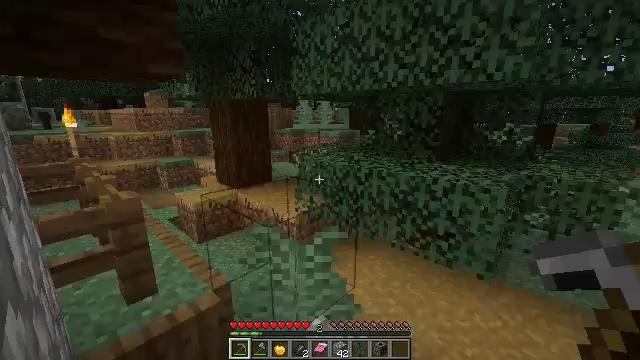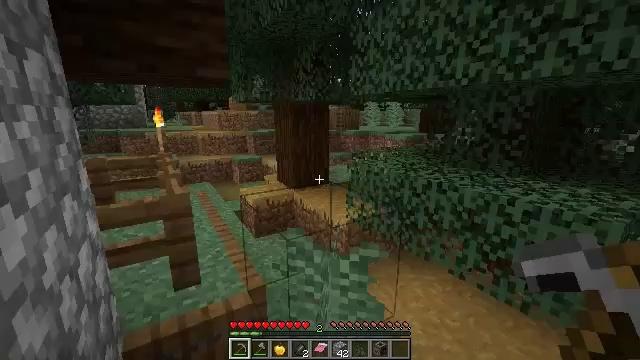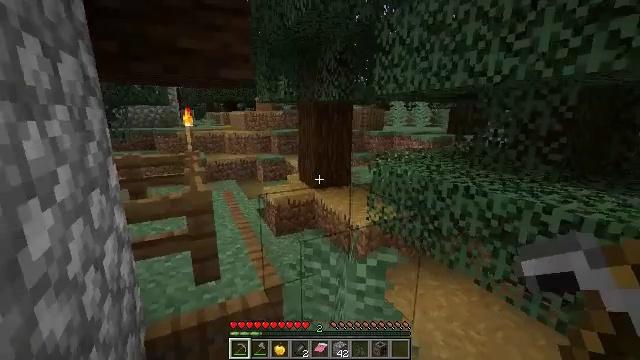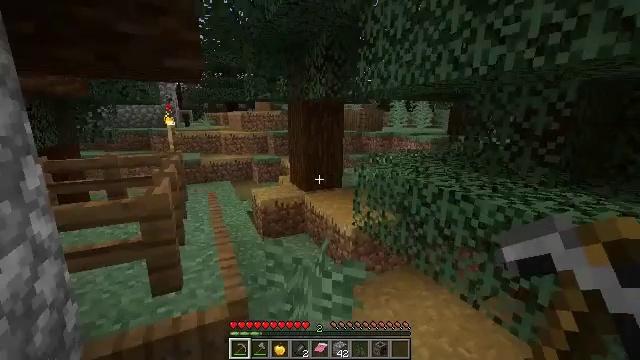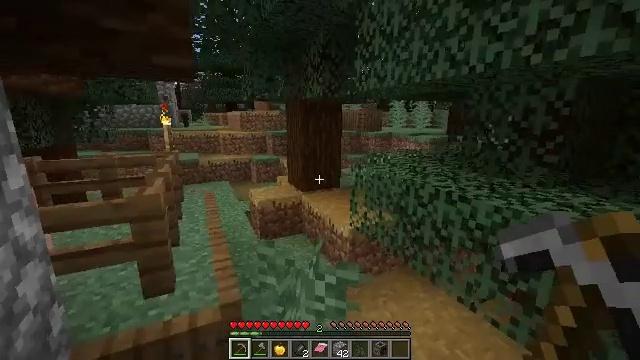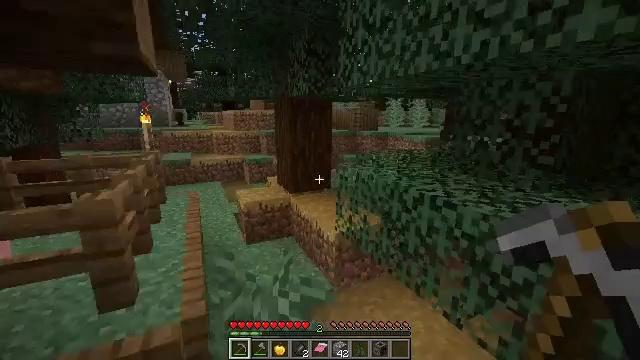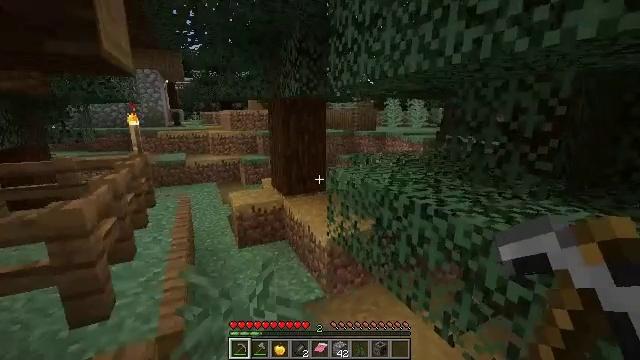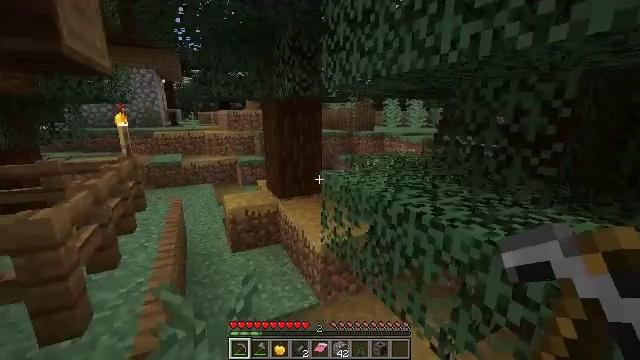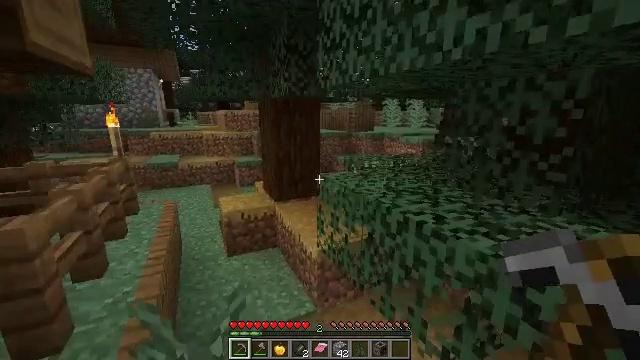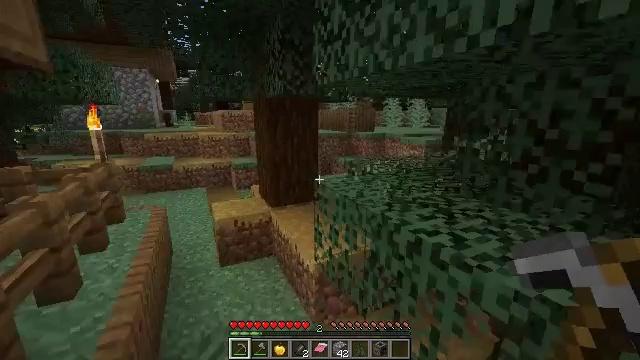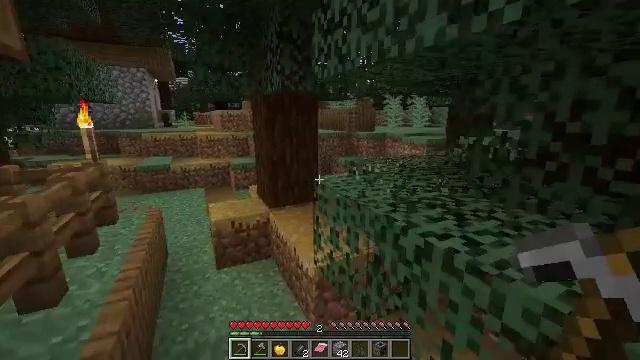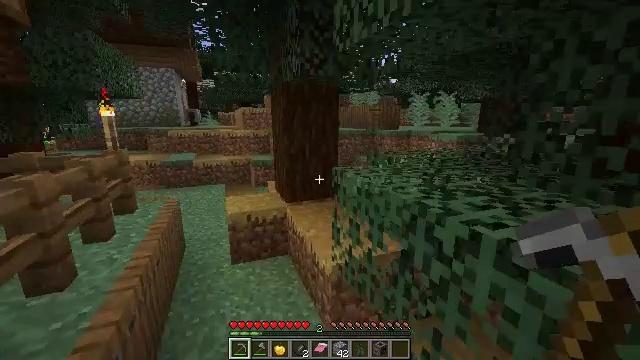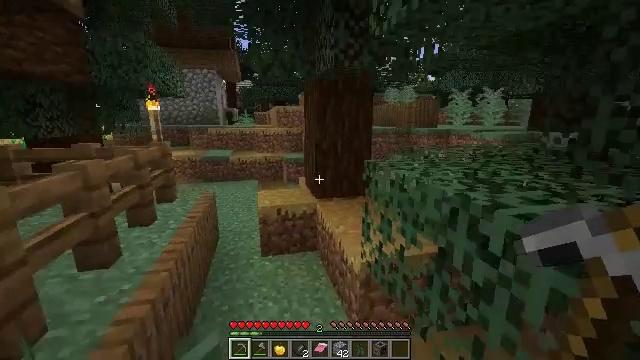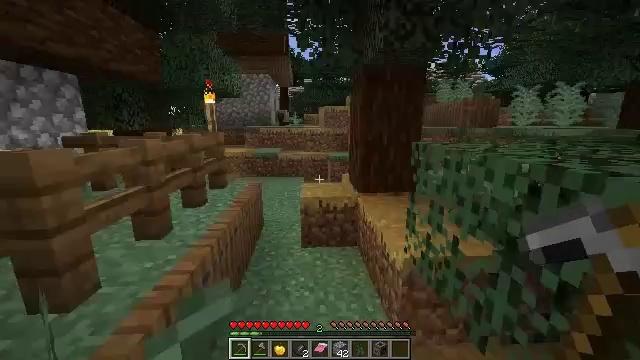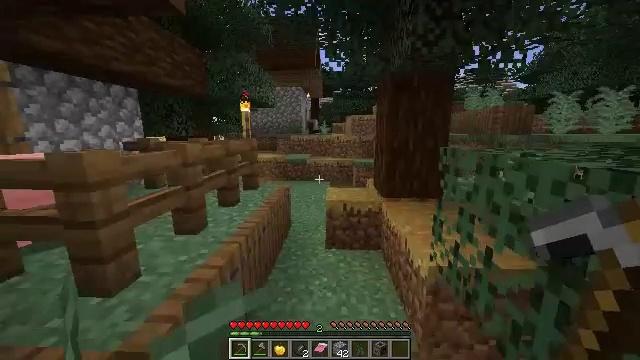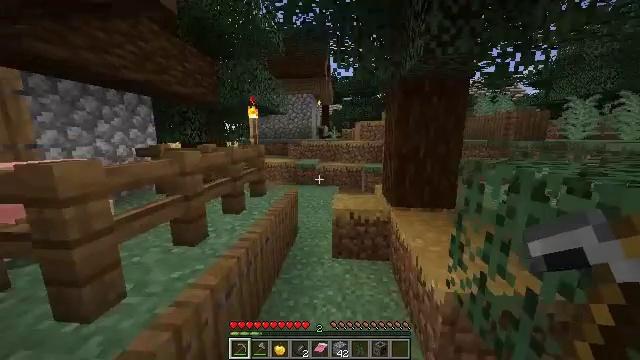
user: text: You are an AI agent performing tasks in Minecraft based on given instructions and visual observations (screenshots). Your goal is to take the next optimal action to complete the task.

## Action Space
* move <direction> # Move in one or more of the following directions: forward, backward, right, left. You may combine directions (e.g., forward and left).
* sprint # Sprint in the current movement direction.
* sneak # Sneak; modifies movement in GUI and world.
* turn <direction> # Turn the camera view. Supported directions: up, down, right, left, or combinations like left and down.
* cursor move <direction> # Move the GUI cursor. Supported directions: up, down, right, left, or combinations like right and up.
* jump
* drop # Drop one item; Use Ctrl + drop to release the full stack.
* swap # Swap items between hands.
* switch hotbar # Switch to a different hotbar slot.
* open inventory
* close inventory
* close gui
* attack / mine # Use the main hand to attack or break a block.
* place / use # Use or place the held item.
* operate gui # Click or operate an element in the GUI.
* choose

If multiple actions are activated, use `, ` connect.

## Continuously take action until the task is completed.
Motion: motion action
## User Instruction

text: Break the chest to retrieve items inside.
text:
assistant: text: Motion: move forward and move right, turn left
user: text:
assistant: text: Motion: move forward and move right, turn left
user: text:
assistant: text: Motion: move forward and move right
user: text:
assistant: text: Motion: move forward and move right
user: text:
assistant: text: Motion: move forward and move right
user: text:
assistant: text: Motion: move forward and move right
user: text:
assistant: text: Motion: move forward
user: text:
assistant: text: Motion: move forward
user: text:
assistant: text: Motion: move forward
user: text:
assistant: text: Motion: move forward
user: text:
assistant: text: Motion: move forward, turn left
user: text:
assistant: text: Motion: move forward, sprint, turn left
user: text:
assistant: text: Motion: move forward, sprint, turn left
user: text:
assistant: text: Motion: move forward, sprint, turn left and up
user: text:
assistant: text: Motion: move forward, sprint, turn left
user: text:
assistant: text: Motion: move forward, turn left and up
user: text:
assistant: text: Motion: move forward
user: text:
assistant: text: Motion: move forward
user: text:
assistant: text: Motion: move forward
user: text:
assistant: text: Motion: move forward
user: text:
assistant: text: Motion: move forward
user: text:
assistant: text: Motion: move forward, turn right
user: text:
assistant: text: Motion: move forward, turn right
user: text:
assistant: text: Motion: move forward, turn right
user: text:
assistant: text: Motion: move forward, turn right
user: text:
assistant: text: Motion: move forward
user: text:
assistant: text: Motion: move forward, jump
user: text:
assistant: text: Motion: move forward, jump
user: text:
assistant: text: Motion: move forward, jump
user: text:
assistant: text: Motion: move forward, jump